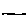
Label: line